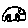
Label: car